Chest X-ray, PA view. Patient: 71 years old, sex M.
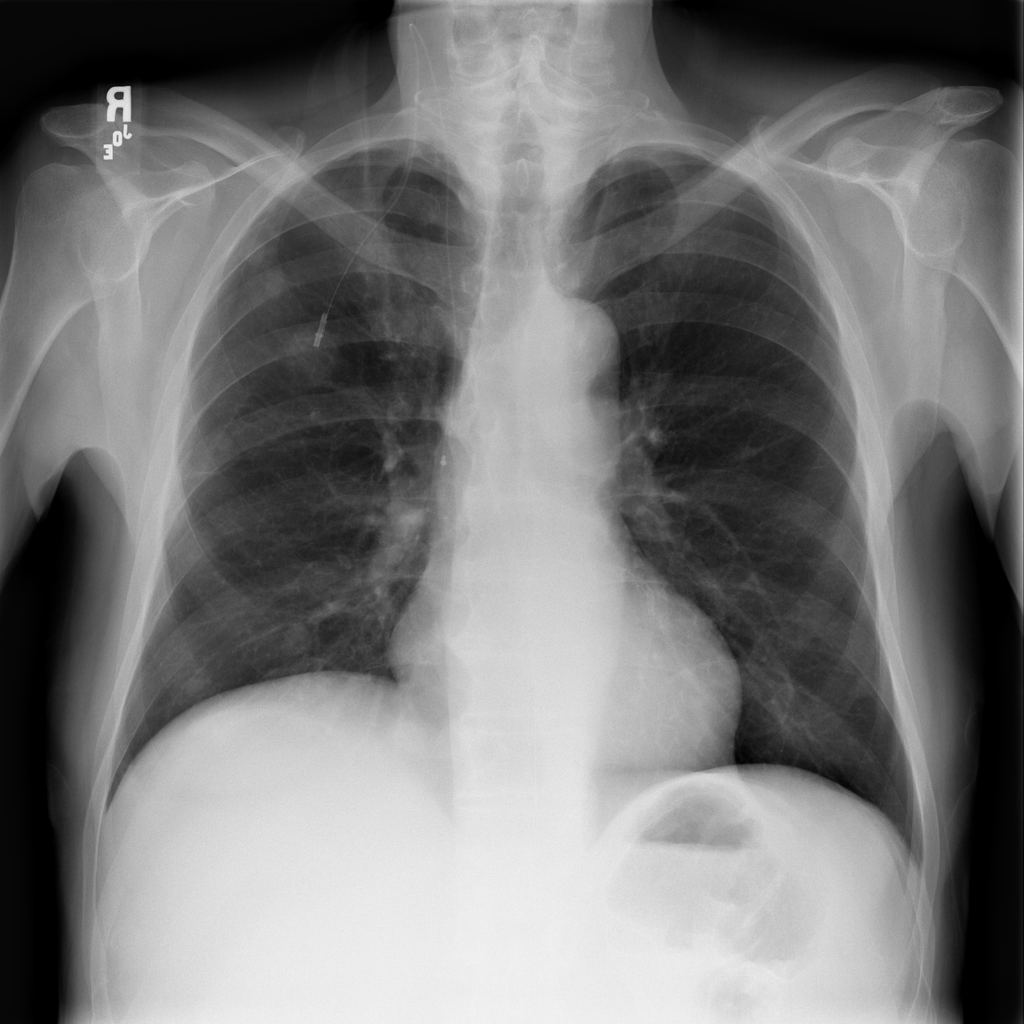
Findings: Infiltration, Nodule